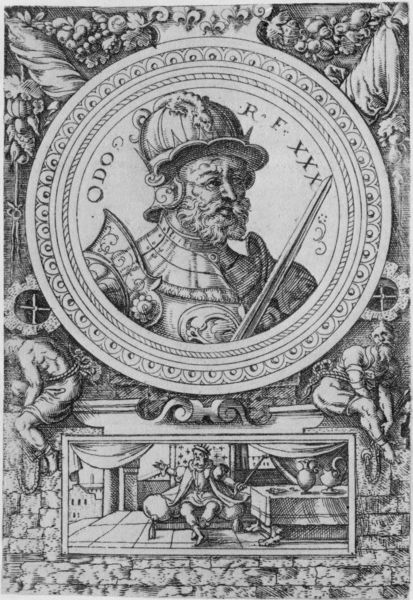
Titel: Bildnis von Odo, König von Frankreich
Künstler: Jost Amman
Institution: (Seriendruck)
Schlagwörter: blätter, feder, kopf, mann, weiß, menschen, sitzen, stadt, blumen, fenster, männer, nase, profil, schwarz, tisch, zimmer, haus, obst, muster, ornament, bart, gesicht, rahmen, stein, bild, bildnis, portrait, porträt, tischdecke, vorhang, sessel, sitzend, blatt, krone, rechts, genre, kreis, rund, früchte, kanne, krug, ranken, vase, holzschnitt, schrift, sofa, leiste, fahnen, mauer, ziegel, grafik, graphik, rand, arbeiter, figuren, kaiser, könig, thron, wein, muskeln, floral, ornamente, verzierung, esstisch, oberkörper, name, medaillon, druck, schwarz-weiß, stich, illustration, schwert, uniform, buchstaben, waffe, helm, herrscher, ritter, rüstung, girlanden, jahr, kasten, schwarz weis, karaffe, brustpanzer, harnisch, handwerker, krüge, einfarbig, schwart, speer, emblem, gefangener, kupferstich, gefäße, rennaissance, rundung, zepter, symbole, fessel, gefesselt, reis, ätzung, schwertspitze, meddaillon, rahen, 30, odo, schwertklinge, recteck, ingnudi